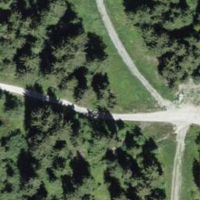
EUNIS habitat code: 43
Species observed at this site:
Echium vulgare
Melilotus albus